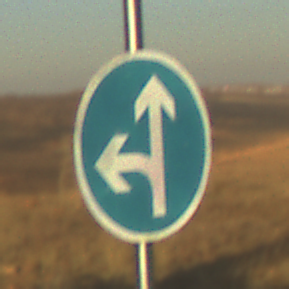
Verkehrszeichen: VorgeschriebeneFahrtrichtungGeradeausOderLinks
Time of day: SunriseSunset
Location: Outdoor (Nature)
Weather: Clear
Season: NotSpecified
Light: Natural